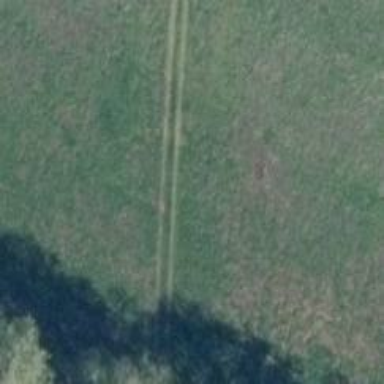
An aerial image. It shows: Track with grade 5 tracktype.